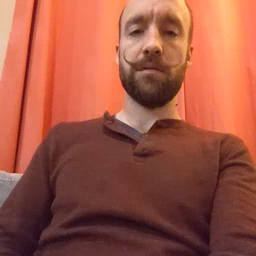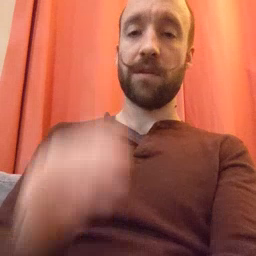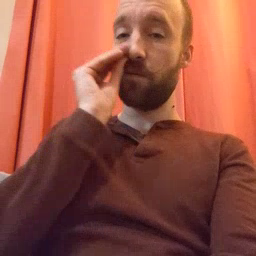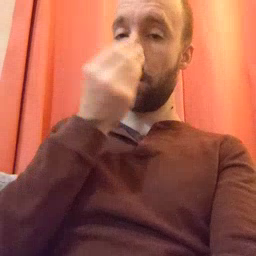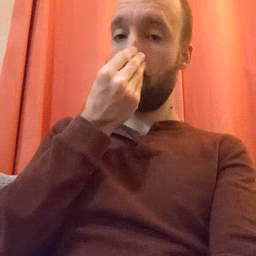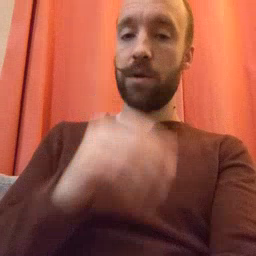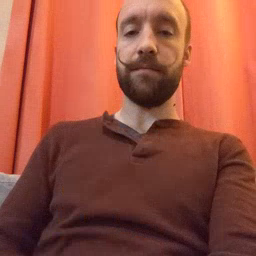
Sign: flower